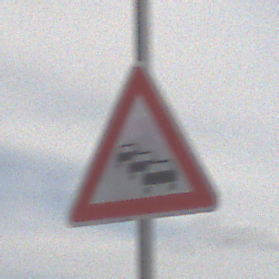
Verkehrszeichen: Stau
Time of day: Midday
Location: Outdoor (Nature)
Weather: PartlyCloudy
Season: NotSpecified
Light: Natural